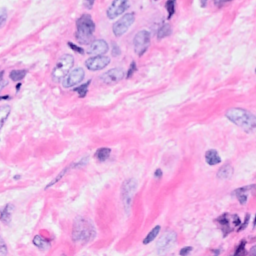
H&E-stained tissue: Breast